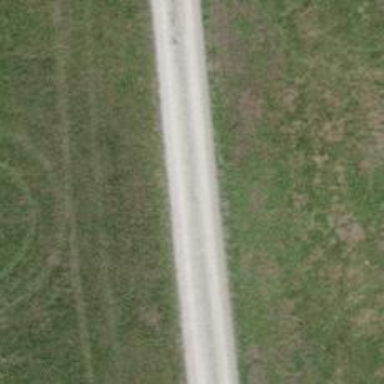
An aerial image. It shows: Well-maintained track road with grade 1 tracktype.